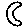
Label: moon